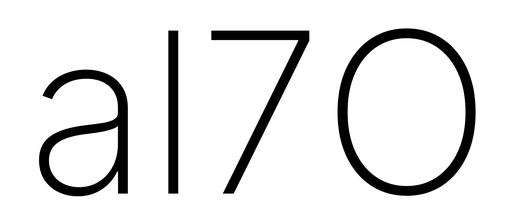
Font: Inter_ExtraLight